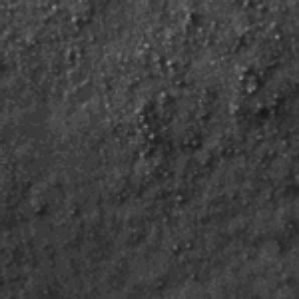
Label: frost